Question: I have a document in a 'scala.xml' tree (this is easy to convert to whatever else) that I'd like to take and turn into a series of PNG files.
For example, the document might look like this:
'''
<doc
title="My Document"
author="John Doe"
created="1 July 1977"
published="19 July 1799"
>
<section heading="An Analysis of Multiparticles"> <!-- Section 1 -->
<p>Paragraph one goes here</p> <!-- INTRODUCTION! -->
<p>Paragraph two goes here</p>
</section>
<section heading="Conclusion of Multiparticles"> <!-- Section 2 -->
<p>Paragraph one goes here</p> <!-- INTRODUCTION! -->
<p>Paragraph two goes here</p>
</section>
</doc>
'''
I'd then like to turn that document into a PNG that looks something like this minus the red lines under made-up words (I'd supply the rules for formatting, typefaces to use, etc etc):

And, if possible, longer documents should be able to be "paginated" into any number of PNG files that would flow into the next one after hitting say, 500px of height or something.
If there is an existing Java library/package to do this that does any part of this (or a couple that manage to do it all put together)--great! Otherwise, I'd like to know where I should start for writing something to do this in Scala (preferably) or Java.
Thanks!
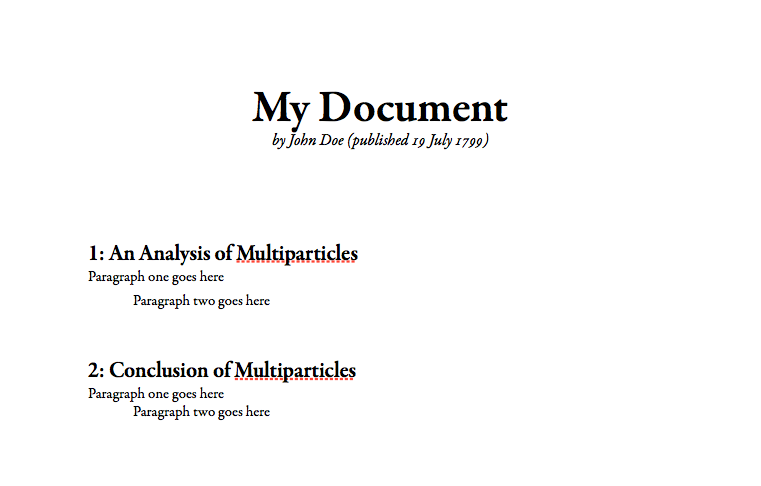
Answer: You want to use the <URL>.
From the front page:
> Developers can use iText to:'''
* Serve PDF to a browser
* Generate dynamic documents from XML files or databases
* Use PDF's many interactive features
* Add bookmarks, page numbers, watermarks, etc.
* Split, concatenate, and manipulate PDF pages
* Automate filling out of PDF forms
* Add digital signatures to a PDF file
'''